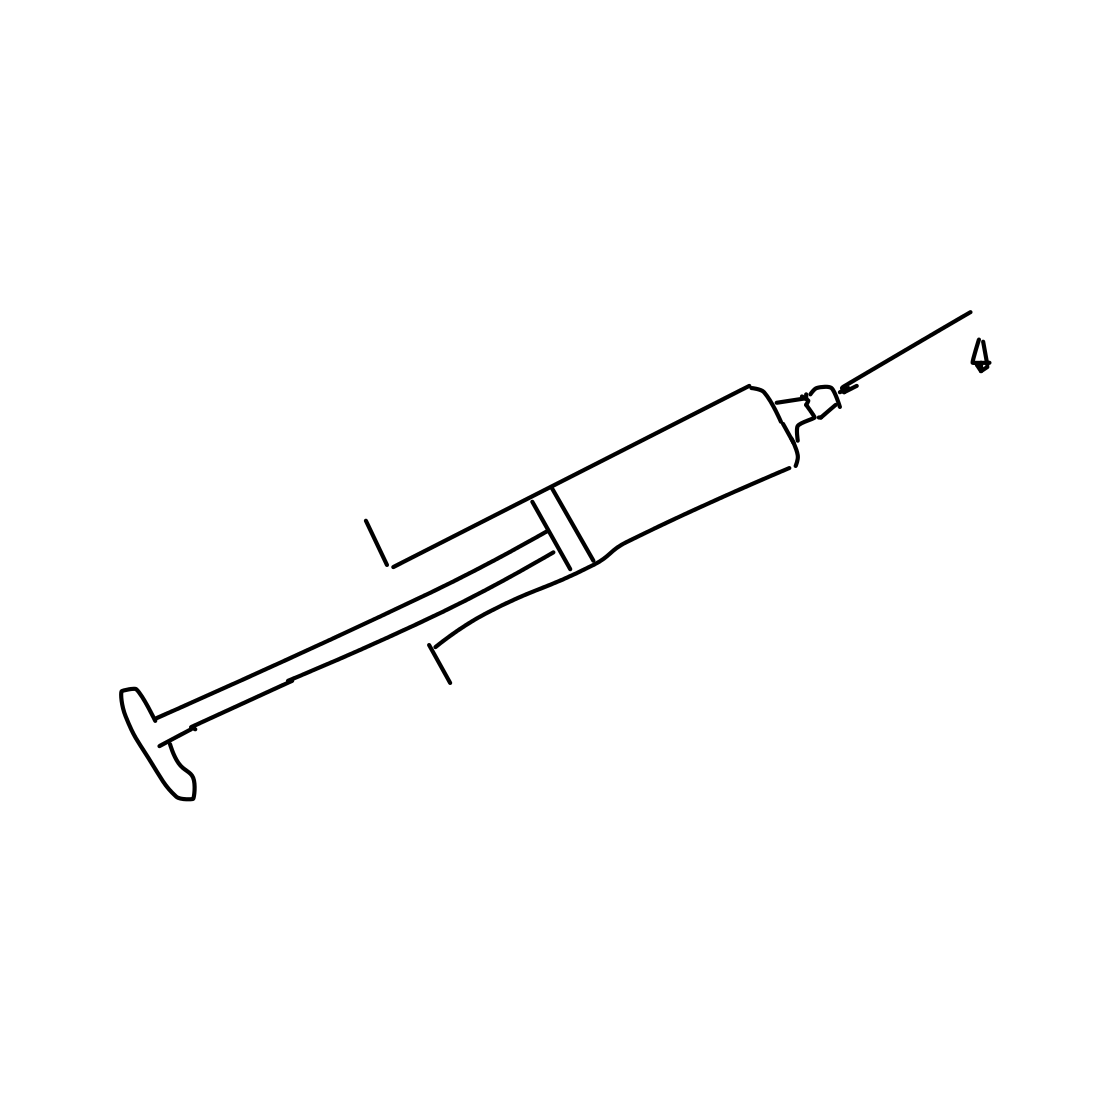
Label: syringe